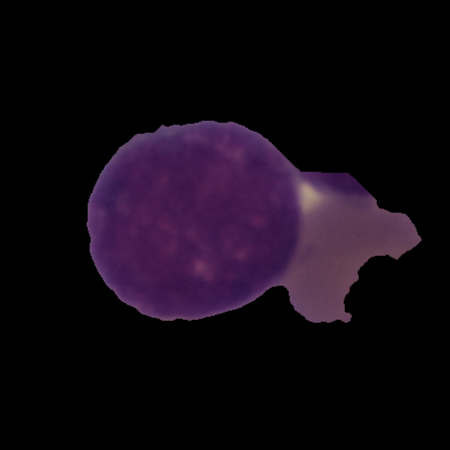
Label: cancer